Question: I am reading in an XML file that is shown in the attached image. I'm reading it in using URLRequest, which works properly. The next thing I'd like to do is to populate an arraylist with all of the "project" nodes. I'm converting the XML to an array, but the source is showing the project as being in the [0] node and the arraylist's length is 1.

What's the proper way to do this so I can loop through all the projects in the arraylist?
'''
private var xmlParameters:XML
private var xmlStoryMap:XMLList;
protected function application1_creationCompleteHandler(event:FlexEvent):void
{
var params:Object;
var xmlLoader:URLLoader = new URLLoader();
xmlLoader.addEventListener(Event.COMPLETE, xmlloader_onComplete_Handler);
xmlLoader.addEventListener(IOErrorEvent.IO_ERROR,IOError_handler);
xmlLoader.load(new URLRequest("myXML.xml"));
}
protected function xmlloader_onComplete_Handler(event:Event):void
{
var loader:URLLoader = URLLoader(event.target)
xmlParameters = new XML(loader.data);
xmlStoryMap = xmlParameters.projects;
initializeMap();
}
protected function initializeMap():void
{
var testlist:ArrayList = new ArrayList();
testlist.source = convertXMLtoArray(xmlStoryMap.project);
}
private function convertXMLtoArray(file:String):Array
{
var xml:XMLDocument = new XMLDocument(file);
var decoder:SimpleXMLDecoder = new SimpleXMLDecoder;
var data:Object = decoder.decodeXML(xml);
var array:Array = ArrayUtil.toArray(data);
return array;
}
'''
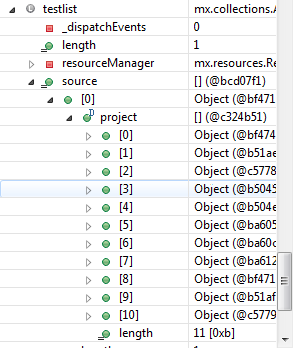
Answer: If you don't want to have a loop issue, use this instead
'''
protected function xmlloader_onComplete_Handler(event:Event):void
{
var loader:URLLoader = URLLoader(event.target)
var xmlString:String = loader.data;
initializeMap(xmlString);
}
protected function initializeMap(xmlString:String):void
{
var testlist:ArrayList = new ArrayList();
testlist.source = convertXMLtoArray(xmlString);
}
private function convertXMLtoArray(xmlString:String):Array
{
var xmlDoc:XMLDocument = new XMLDocument(xmlString);
var decoder:SimpleXMLDecoder = new SimpleXMLDecoder();
var data:Object = decoder.decodeXML(xmlDoc);
return ArrayUtil.toArray(data.storymap.projects.project);
}
'''